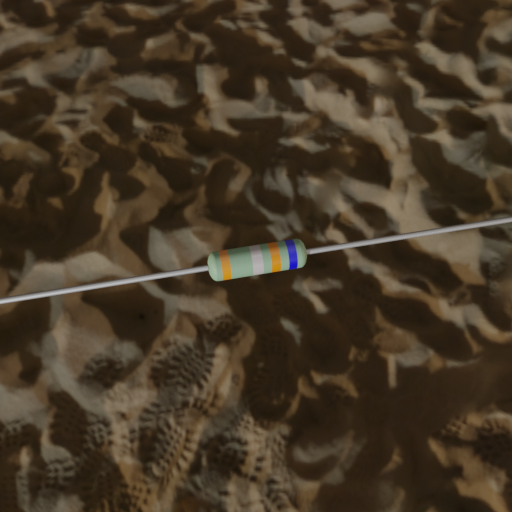
Resistor colour bands (in order): orange, silver, orange, blue